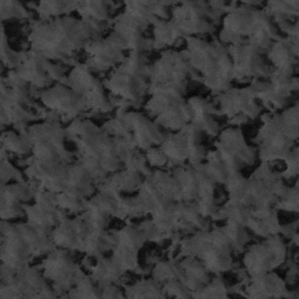
Label: frost